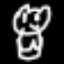
Label: frog